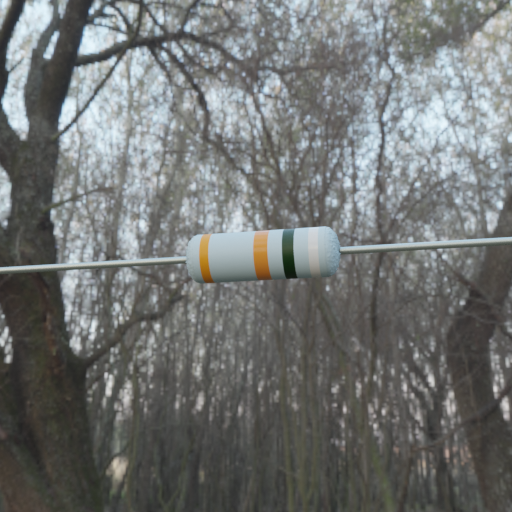
Resistor colour bands (in order): orange, orange, black, white